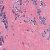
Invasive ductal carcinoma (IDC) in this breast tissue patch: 1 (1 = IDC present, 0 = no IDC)